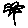
Label: flower